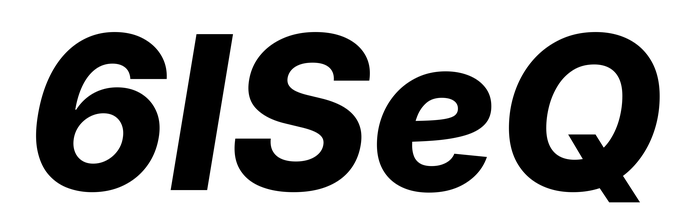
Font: Inter-Italic_ExtraBold_Italic